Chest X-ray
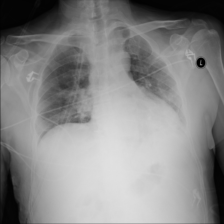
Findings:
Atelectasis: negative
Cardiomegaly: negative
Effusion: negative
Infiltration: negative
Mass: negative
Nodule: negative
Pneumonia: negative
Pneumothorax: negative
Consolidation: negative
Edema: negative
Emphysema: negative
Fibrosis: negative
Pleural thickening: negative
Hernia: negative